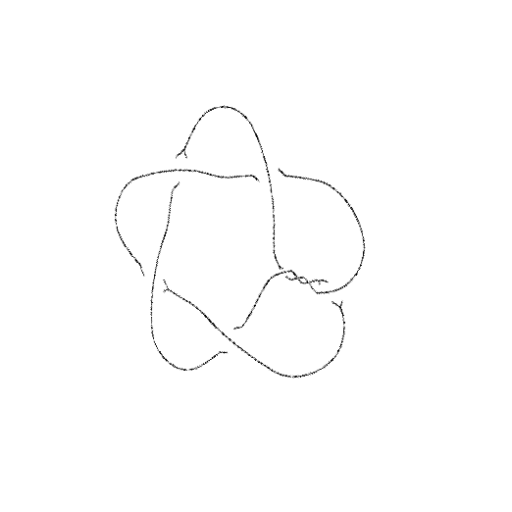
Crossing number: 8